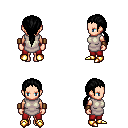
a pixel art fantasy rpg character, female body template, human, light skin, white tunic, red pants, black ponytail hairstyle, leather bracers, gold boots, four views (front, back, left, right), 2x2 character sprite sheet, small pixel art, hard edges, no anti-aliasing